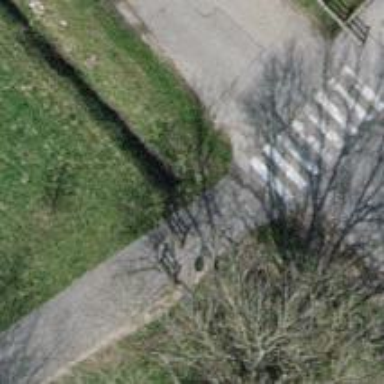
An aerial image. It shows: Double cycle barrier.